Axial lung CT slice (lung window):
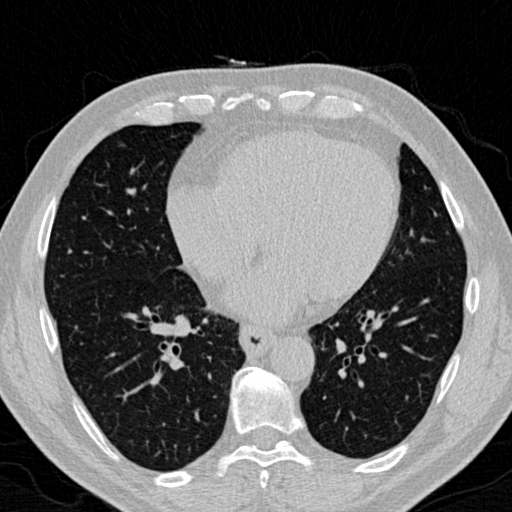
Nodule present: no